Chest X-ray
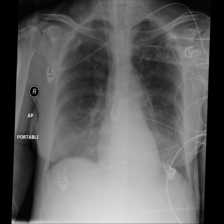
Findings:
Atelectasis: negative
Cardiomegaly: negative
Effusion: positive
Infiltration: positive
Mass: negative
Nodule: negative
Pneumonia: negative
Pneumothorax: negative
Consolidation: negative
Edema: negative
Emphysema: negative
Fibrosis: negative
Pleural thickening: negative
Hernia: negative